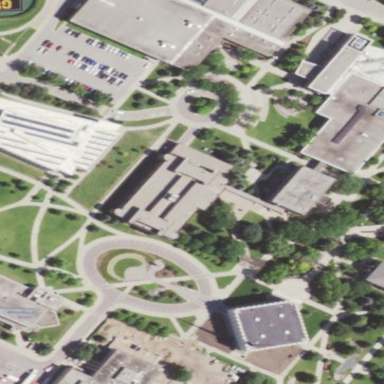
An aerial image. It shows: Library building.